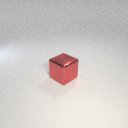
large red metal cube